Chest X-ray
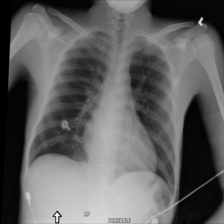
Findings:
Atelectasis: negative
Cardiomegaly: positive
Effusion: negative
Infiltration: negative
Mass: negative
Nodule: negative
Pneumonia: negative
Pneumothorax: negative
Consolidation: negative
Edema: negative
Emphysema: negative
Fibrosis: negative
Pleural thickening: negative
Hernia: negative